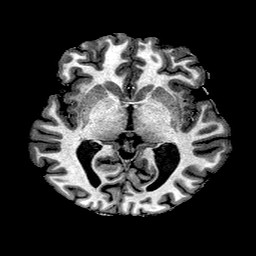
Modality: T1w
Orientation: coronal
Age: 24
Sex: male
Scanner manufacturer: ge
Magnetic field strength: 3 T
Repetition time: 7.66 s
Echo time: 0.003476 s